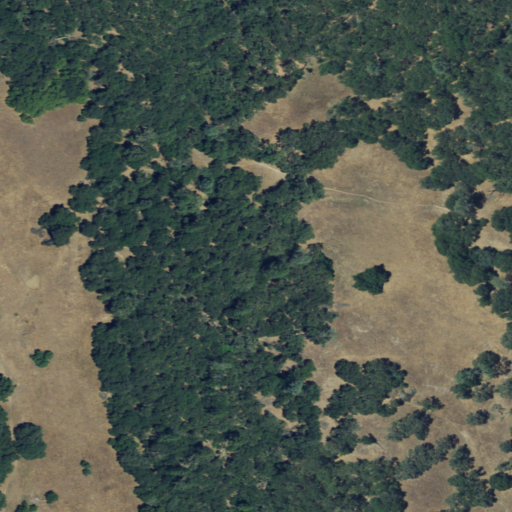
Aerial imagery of valley in California named China Gulch containing evergreen forest, shrub, grassland, and deciduous forest